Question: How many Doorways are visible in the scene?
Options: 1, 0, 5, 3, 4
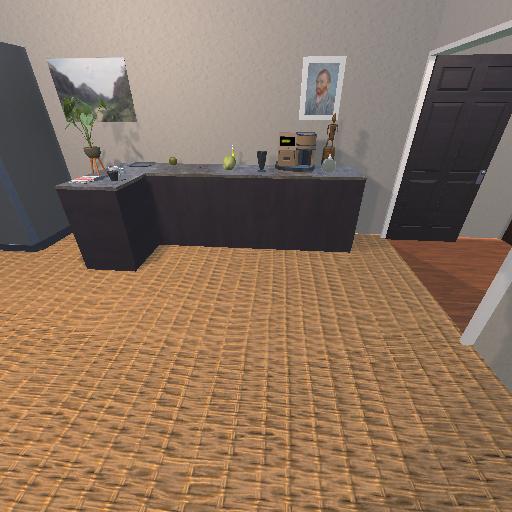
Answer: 1